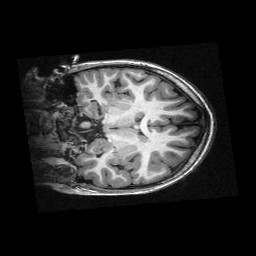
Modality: T1w
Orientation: coronal
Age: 10
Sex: female
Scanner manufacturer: siemens
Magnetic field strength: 3 T
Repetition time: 2.3 s
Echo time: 0.00336 s